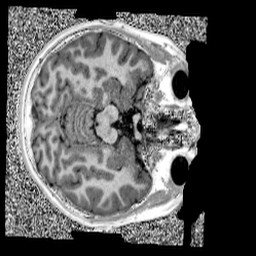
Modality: UNIT1
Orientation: axial
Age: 11
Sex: female
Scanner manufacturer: siemens
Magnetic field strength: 3 T
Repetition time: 4 s
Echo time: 0.00299 s